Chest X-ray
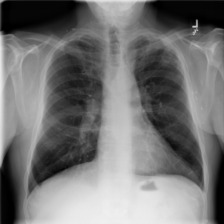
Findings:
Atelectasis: negative
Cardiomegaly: negative
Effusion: negative
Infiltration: negative
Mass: negative
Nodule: negative
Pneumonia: negative
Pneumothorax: negative
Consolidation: negative
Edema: negative
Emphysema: negative
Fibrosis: negative
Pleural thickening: negative
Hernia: negative